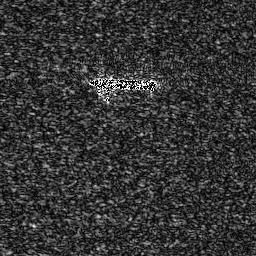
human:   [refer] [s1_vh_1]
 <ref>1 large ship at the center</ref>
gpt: <box>[[33, 26, 63, 36, 0]]</box>